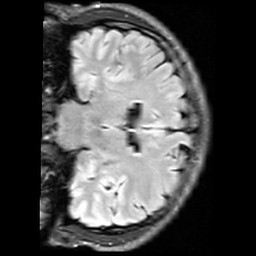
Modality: FLAIR
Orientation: coronal
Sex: male
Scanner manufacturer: siemens
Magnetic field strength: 3 T
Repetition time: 10 s
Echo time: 0.09 s